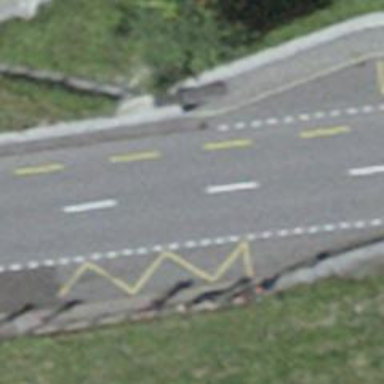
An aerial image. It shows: Public transport stop position.